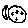
Label: moon